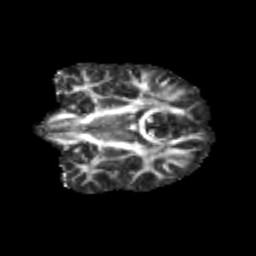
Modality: FA
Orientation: coronal
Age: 9
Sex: male
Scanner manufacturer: siemens
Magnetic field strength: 3 T
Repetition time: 3.8 s
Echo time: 0.07 s